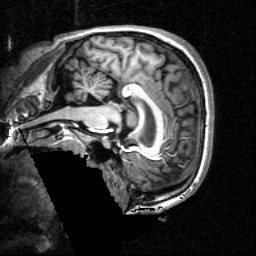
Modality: T1w
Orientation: sagittal
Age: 22
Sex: female